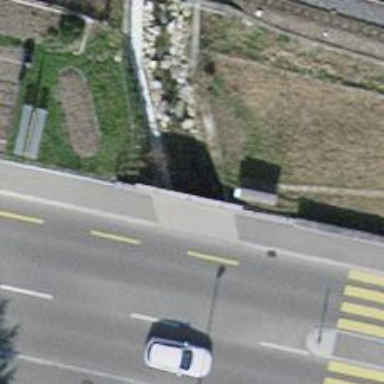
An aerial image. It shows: There is tunnel.